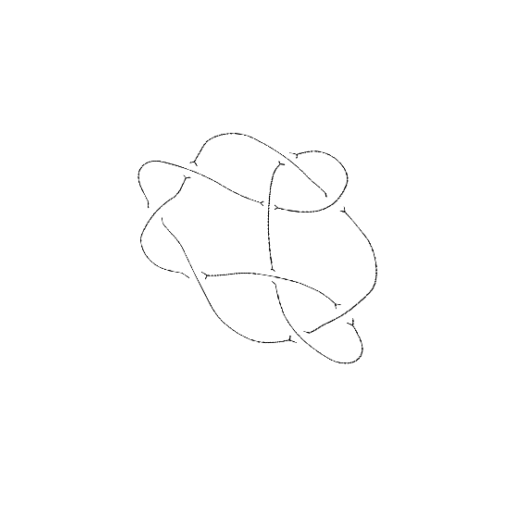
Crossing number: 9